Question: After a lots of read about Repository and Data Mapper I decided to implement those patterns in a test project. Since I'm new to these I'd like to get your views about how did I implement those in a simple project.
Jeremy Miller says :
> Do some sort of nontrivial, personal coding project where you can freely experiment with design patterns.
But I don't know I did all this things right or not.
Here is my project structure :

As you can see there are many folders which I'm going to describe them in detail in below.
- Domain : Project Domain Entities go here I've a simple Personnel class which is inherited from EntityBase class, EntityBase class has a single property named Id.'''
public int Id { get; set; }
'''
- Infrustructure : Here is a simple Data Access Layer with two classes. SqlDataLayer is a simple class which is inherited from an abstract class named DataLayer. Here I provide some functionality like following code :'''
public SQLDataLayer() {
const string connString = "ConnectionString goes here";
_connection = new SqlConnection(connString);
_command = _connection.CreateCommand();
}
'''
adding parameter to commands parameter collection :
'''
public override void AddParameter(string key, string value) {
var parameter = _command.CreateParameter();
parameter.Value = value;
parameter.ParameterName = key;
_command.Parameters.Add(parameter);
}
'''
executing DataReader :
'''
public override IDataReader ExecuteReader() {
if (_connection.State == ConnectionState.Closed)
_connection.Open();
return _command.ExecuteReader();
}
'''
and so on.
-
IRepository.cs :
'''
public interface IRepository<TEntity> where TEntity : EntityBase
{
DataLayer Context { get; }
TEntity FindOne(int id);
ICollection<TEntity> FindAll();
void Delete(TEntity entity);
void Insert(TEntity entity);
void Update(TEntity entity);
}
'''
Repository.cs :
'''
public class Repository<TEntity> : IRepository<TEntity> where TEntity : EntityBase, new() {
private readonly DataLayer _domainContext;
private readonly DataMapper<TEntity> _dataMapper;
public Repository(DataLayer domainContext, DataMapper<TEntity> dataMapper) {
_domainContext = domainContext;
_dataMapper = dataMapper;
}
public DataLayer Context {
get { return _domainContext; }
}
public TEntity FindOne(int id)
{
var commandText = AutoCommand.CommandTextBuilder<TEntity>(CommandType.StoredProcedure, MethodType.FindOne);
// Initialize parameter and their types
Context.AddParameter("Id", id.ToString(CultureInfo.InvariantCulture));
Context.SetCommandType(CommandType.StoredProcedure);
Context.SetCommandText(commandText);
var dbReader = Context.ExecuteReader();
return dbReader.Read() ? _dataMapper.Map(dbReader) : null;
}
'''
I didn't expose not implemented methods from IRepository.
Here in Generic Repository class I expect two parameters in constructor first is a reference to my SqlDataLayer class and second is a reference to Entity DataMapper.
Those parameters sent by each Entities Repository class which inherited from Repository class. for example :
'''
public class PersonnelRepository : Repository<Personnel>, IPersonnelRepository {
public PersonnelRepository(DataLayer domainContext, PersonnelDataMapper dataMapper)
: base(domainContext, dataMapper) {
}
}
'''
As you can see here in the FindOne method I tried to automate some operation such as creating CommandText, then I took the advantage of my DataLayer class to configure command and finally execute command to get IDataReader. I pass IDataReader to my DataMapper class to map to the Entity.
- DomainMapper : Finally here I map result of IDataReader to Entities, bellow is a sample of how I map Personnel entity :'''
public class PersonnelDataMapper : DataMapper<Personnel> {
public override Personnel Map(IDataRecord record) {
return new Personnel {
FirstName = record["FirstName"].ToString(),
LastName = record["LastName"].ToString(),
Address = record["Address"].ToString(),
Id = Convert.ToInt32(record["Id"])
};
}}
'''
'''
using (var context = new SQLDataLayer()) {
_personnelRepository = new PersonnelRepository(context, new PersonnelDataMapper());
var personnel = _personnelRepository.FindOne(1);
}
'''
I know I did many mistake here, that's why I'm here. I need your advice to know what I did wrong or what are the good points in this simple test project.
Thanks in advance.
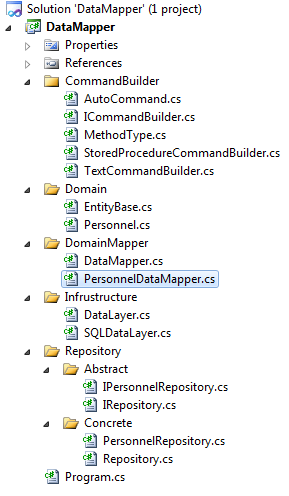
Answer: A few points:
1. It strikes me that overall, you have a good design. That's evidenced, in part, by the fact that you can make changes in it with little impact on any classes outside of the ones that are changed (low coupling). That said, it's very close to what Entity Framework does, so while it's a good personal project, I'd consider using EF first before implementing it in a production project.
2. Your DataMapper class could be made generic (say, GenericDataMapper<T>) using reflection. Iterate over the properties of type T using reflection, and get them from the data row dynamically.
3. Assuming you do make a Generic DataMapper, you could consider making a CreateRepository<T>() method on DataLayer, so that users don't need to worry about the details of which type of Mapper to pick.
4. A minor critique- you assume that all entities will have a single integer ID named "Id", and that a stored procedures will be set up to retrieve them by such. You may be able to improve your design here by allowing for primary keys of differing types, again maybe by using generics.
5. You probably don't want to re-use Connection and Command objects the way you do. That isn't thread safe, and even if it was, you'd end up with some surprising and hard-to-debug race conditions around DB Transactions. You either should create new Connection and Command objects for each function call (making sure to dispose of them after you are done), or implement some synchronization around the methods that access the database.
For instance, I'd suggest this alternate version of ExecuteReader:
'''
public override IDataReader ExecuteReader(Command command) {
var connection = new SqlConnection(connString);
command.Connection = connection;
return command.ExecuteReader();
}
'''
Your old one re-used the command object, which could lead to race conditions between multithreaded callers. You also want to create a new connection, because the old connection might be engaged in a transaction started by a different caller. If you want to re-use transactions, you should create a connection, begin a transaction, and re-use that transaction until you have executed all of the commands that you want to associate with the transaction. As an example, you could create overloads of your ExecuteXXX methods like this:
'''
public override IDataReader ExecuteReader(Command command, ref SqlTransaction transaction) {
SqlConnection connection = null;
if (transaction == null) {
connection = new SqlConnection(connString);
transaction = connection.BeginTransaction();
} else {
connection = transaction.Connection;
}
command.Connection = connection;
return command.ExecuteReader();
}
// When you call this, you can pass along a transaction by reference. If it is null, a new one will be created for you, and returned via the ref parameter for re-use in your next call:
SqlTransaction transaction = null;
// This line sets up the transaction and executes the first command
var myFirstReader = mySqlDataLayer.ExecuteReader(someCommandObject, ref transaction);
// This next line gets executed on the same transaction as the previous one.
var myOtherReader = mySqlDataLayer.ExecuteReader(someOtherCommandObject, ref transaction);
// Be sure to commit the transaction afterward!
transaction.Commit();
// Be a good kid and clean up after yourself
transaction.Connection.Dispose();
transaction.Dispose();
'''
1. Last but not least, having worked with Jeremy I'm sure he'd say that you should have unit tests for all of these classes!